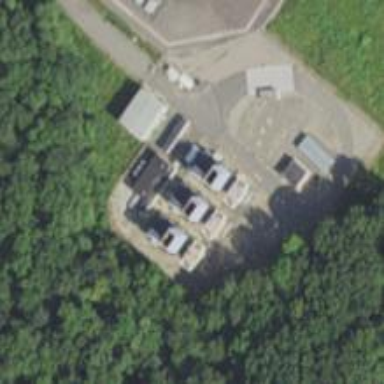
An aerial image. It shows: Gas turbine power generator.